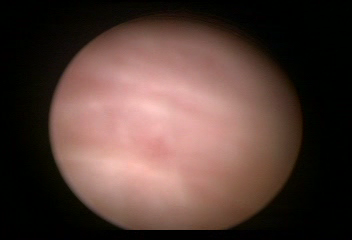
Modality: WLC
Class: Normal mucosa
Bladder cancer association: No